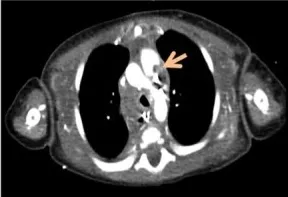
Axial view of the pulmonary artery on angio-CT of the chest. The images show bilateral pulmonary artery thrombosis (arrows), with thromboses of the main pulmonary artery.
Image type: radiology (ct)